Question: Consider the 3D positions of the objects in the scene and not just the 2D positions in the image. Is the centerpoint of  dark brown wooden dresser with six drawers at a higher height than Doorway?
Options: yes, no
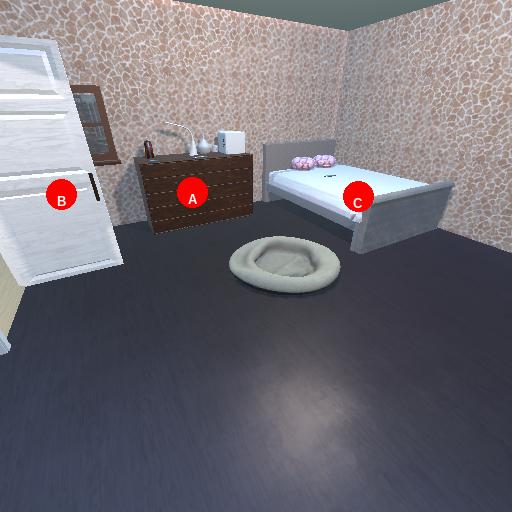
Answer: yes